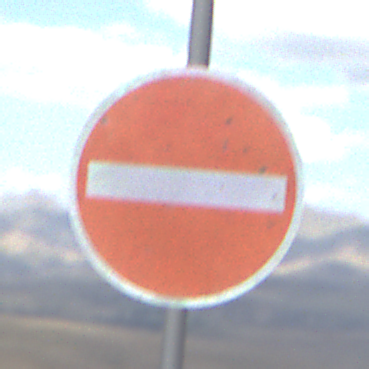
Verkehrszeichen: VerbotDerEinfahrt
Umgebung: Outdoor, Nature
Tageszeit: Midday
Wetter: PartlyCloudy
Licht: Natural
Jahreszeit: NotSpecified
Kontrast: LowContrast